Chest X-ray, AP view. Patient: 17 years old, sex F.
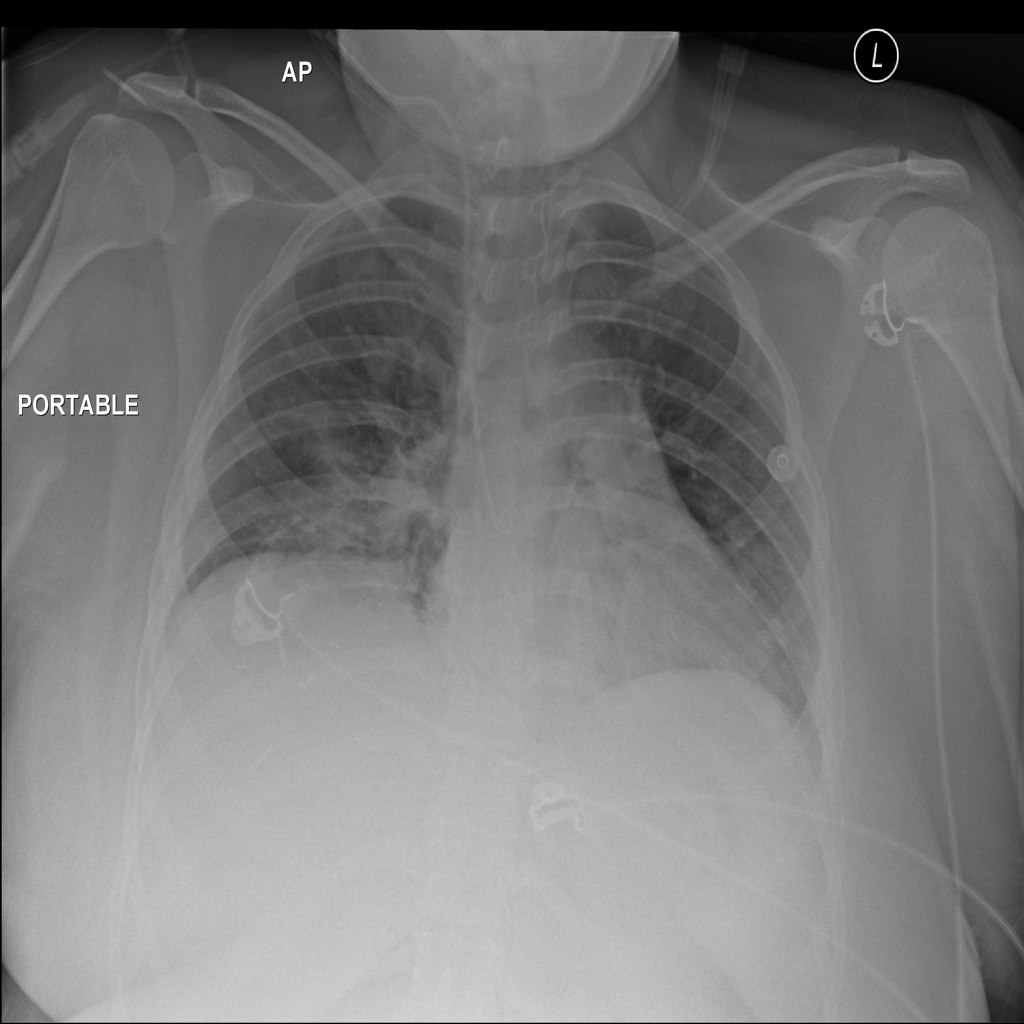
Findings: Atelectasis